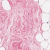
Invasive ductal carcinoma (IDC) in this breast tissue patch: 0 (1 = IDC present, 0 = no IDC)